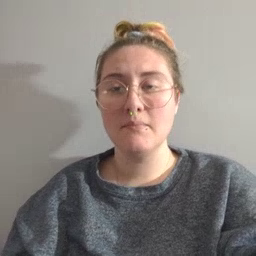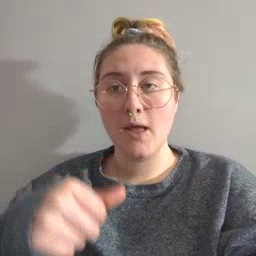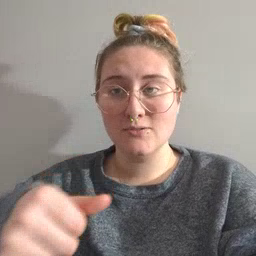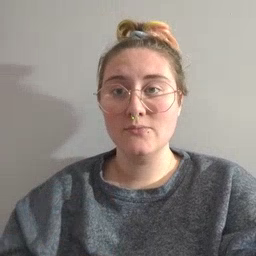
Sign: puzzle